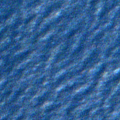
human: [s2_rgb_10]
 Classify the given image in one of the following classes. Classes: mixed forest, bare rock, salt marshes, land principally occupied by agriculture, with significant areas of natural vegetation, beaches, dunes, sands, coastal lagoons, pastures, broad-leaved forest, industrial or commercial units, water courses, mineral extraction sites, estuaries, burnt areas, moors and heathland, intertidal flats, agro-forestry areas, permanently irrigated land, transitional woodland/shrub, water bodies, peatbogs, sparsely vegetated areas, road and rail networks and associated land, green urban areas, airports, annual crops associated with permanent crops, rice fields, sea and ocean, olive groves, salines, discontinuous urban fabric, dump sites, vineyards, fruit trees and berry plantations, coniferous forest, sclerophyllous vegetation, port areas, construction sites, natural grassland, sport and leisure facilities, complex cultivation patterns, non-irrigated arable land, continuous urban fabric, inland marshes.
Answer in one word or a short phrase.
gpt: sea and ocean